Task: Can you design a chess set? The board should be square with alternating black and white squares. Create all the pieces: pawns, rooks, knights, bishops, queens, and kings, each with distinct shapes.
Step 1323:
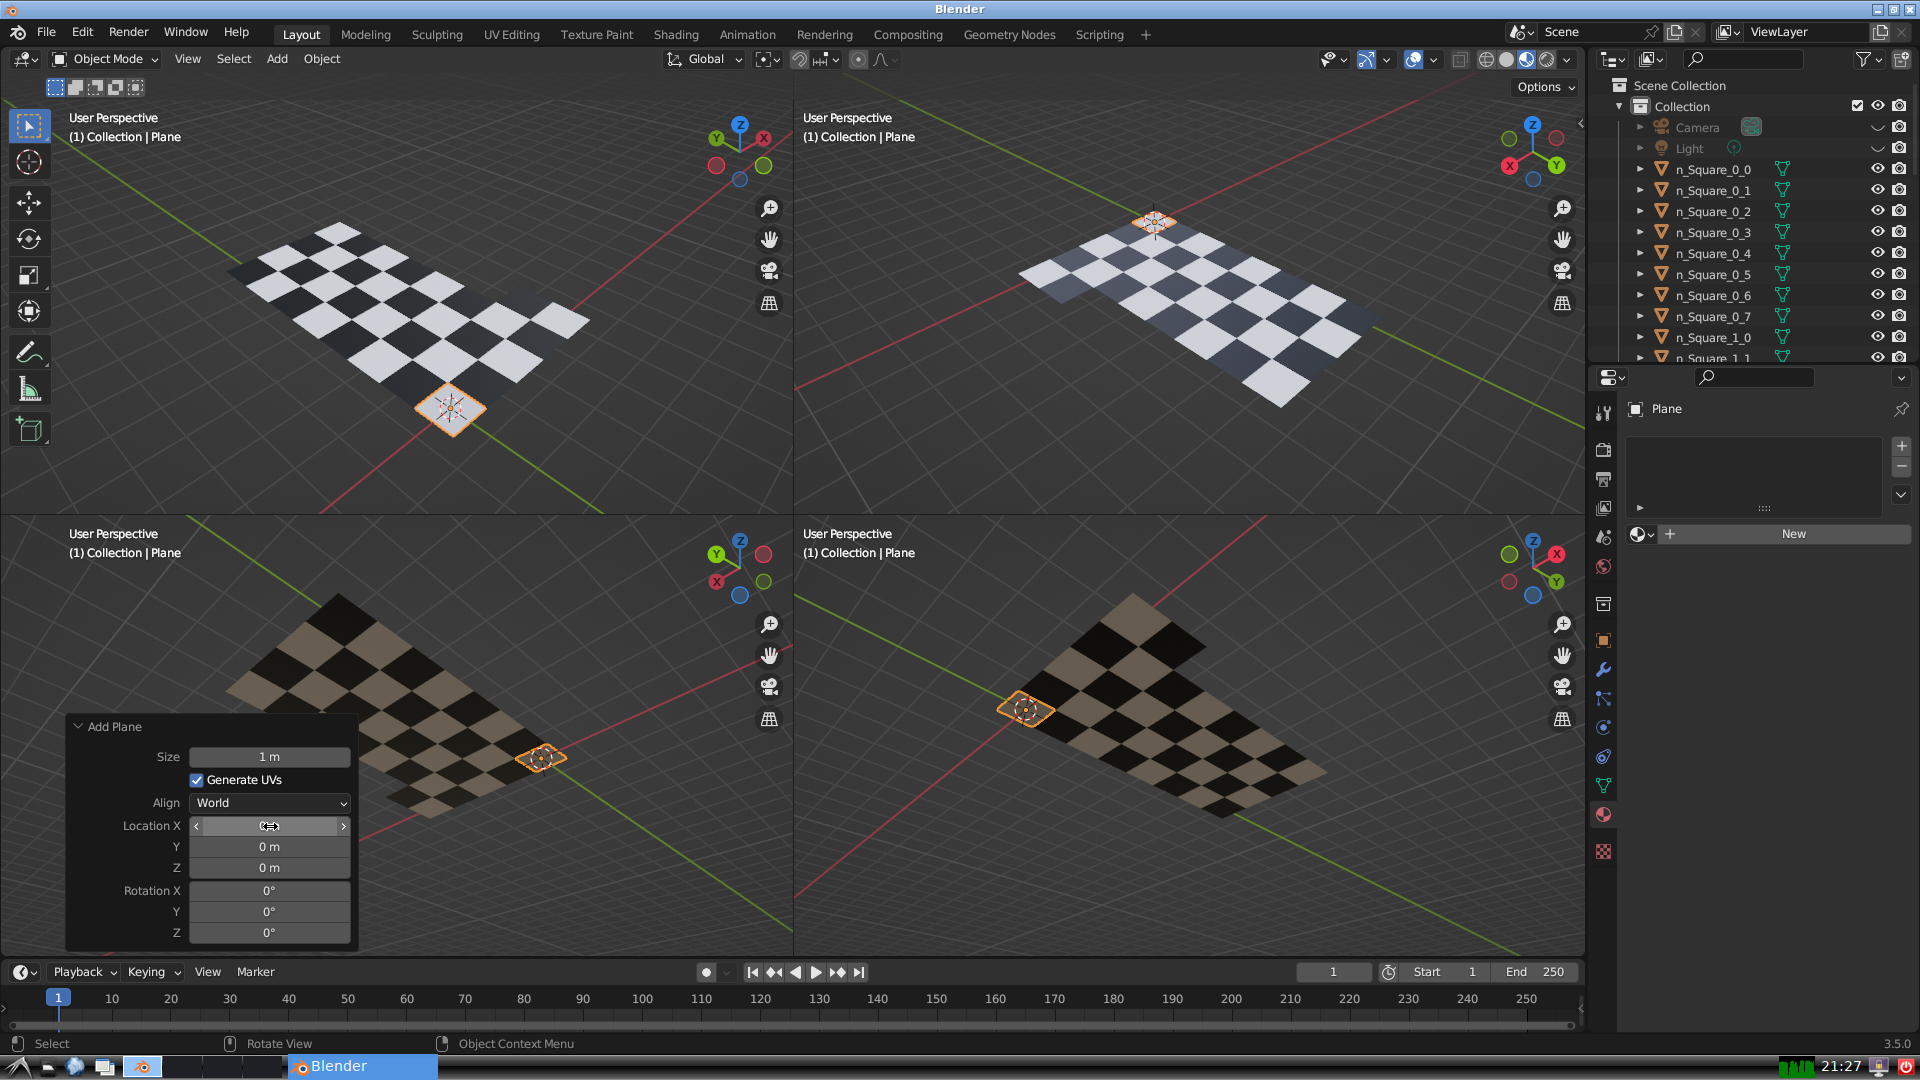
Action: click: no